Question: I've created a simple Java project which uses Gradle. I've added some unit tests and integrated JaCoCo plugin to see the code coverage. It all works well, however, in the HTML report I can't click on the class name to see exactly which lines and branches are covered. I have another project which uses Maven and JaCoCo where this functionality works. Is it a limitation of Gradle plugin, or am I doing something wrong? Here's my build.gradle:
'''
apply plugin: 'java'
apply plugin: 'jacoco'
repositories {
mavenCentral()
}
dependencies {
testCompile 'junit:junit:4.10'
}
'''
And here's what I'm seeing:

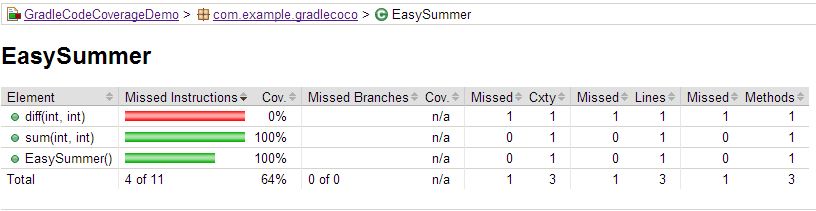
Answer: The problem that you are describing appears to be fixed in Gradle 1.10-rc-2.